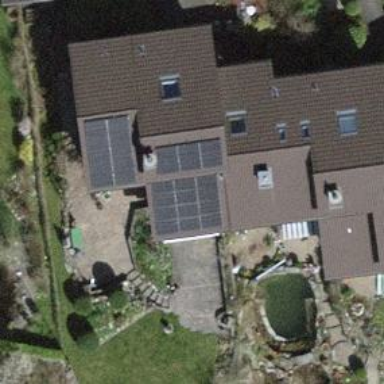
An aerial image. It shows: Solar power generator.